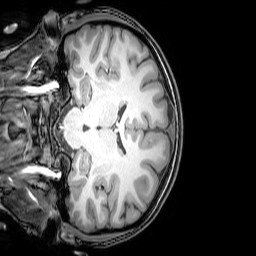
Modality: T1w
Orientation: coronal
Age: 22
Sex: female
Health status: healthy
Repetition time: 0.081 s
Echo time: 0.037 s